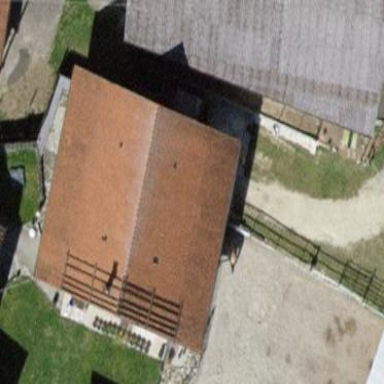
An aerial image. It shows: Gabled roof on farm auxiliary building.